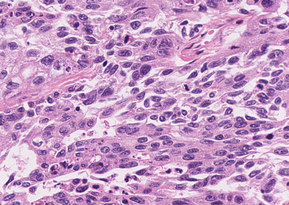
Tumor epithelial tissue: yes
Tumor-associated stroma tissue: yes
Normal tissue: no